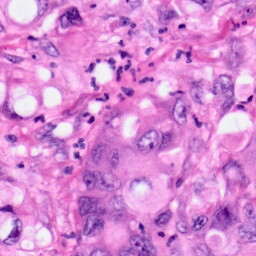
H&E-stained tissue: Pancreatic